Field crop: maize
Growth stage: 2
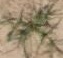
Species: salsola